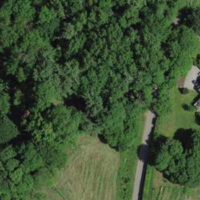
EUNIS habitat code: 52
Species observed at this site:
Turdus pilaris
Sturnus vulgaris